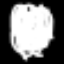
Label: squiggle